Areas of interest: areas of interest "Commercial service"
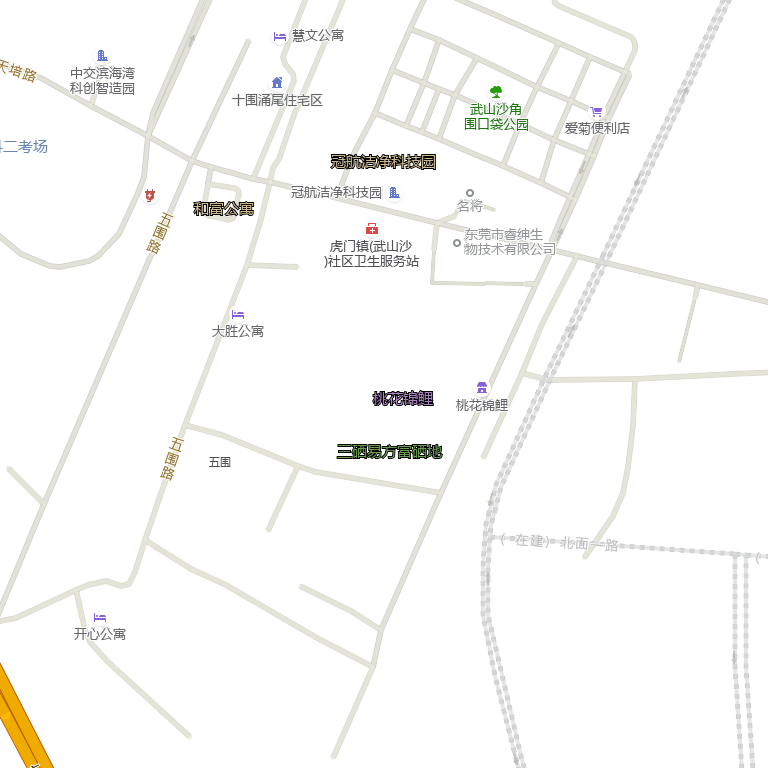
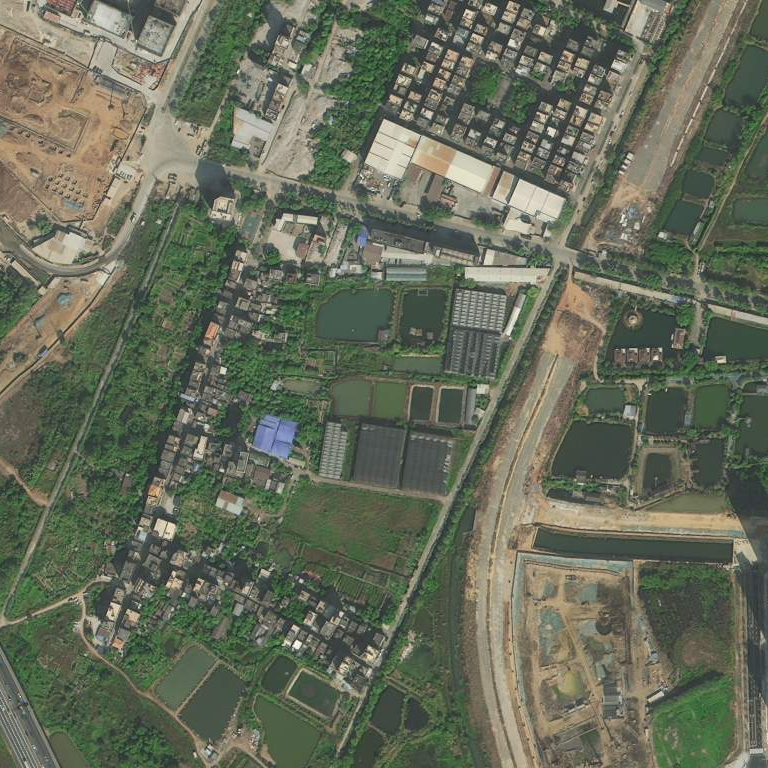